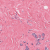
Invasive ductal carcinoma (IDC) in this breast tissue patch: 0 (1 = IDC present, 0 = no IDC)